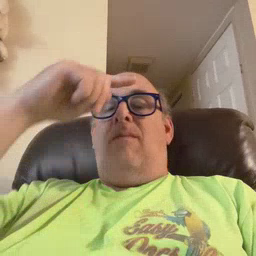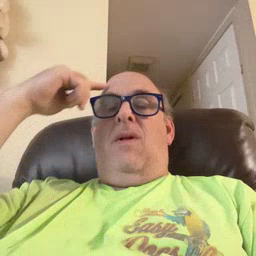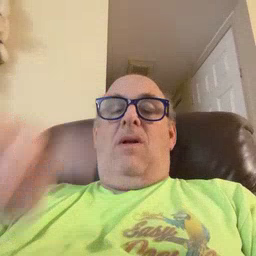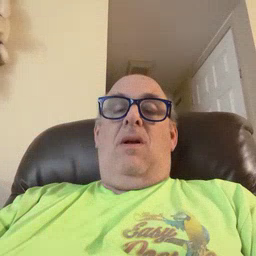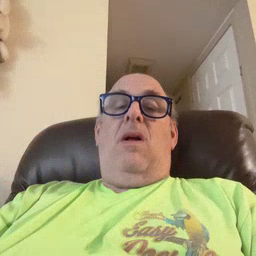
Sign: black